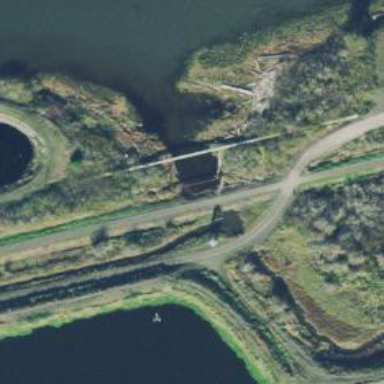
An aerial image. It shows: Asphalt footway next to abandoned railway.